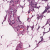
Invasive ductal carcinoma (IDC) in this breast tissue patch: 1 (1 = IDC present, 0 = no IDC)